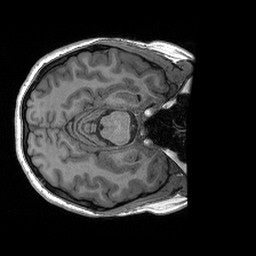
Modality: T1w
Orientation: axial
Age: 21
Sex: female
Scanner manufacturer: siemens
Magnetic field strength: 3 T
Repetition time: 2.4 s
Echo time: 0.00191 s